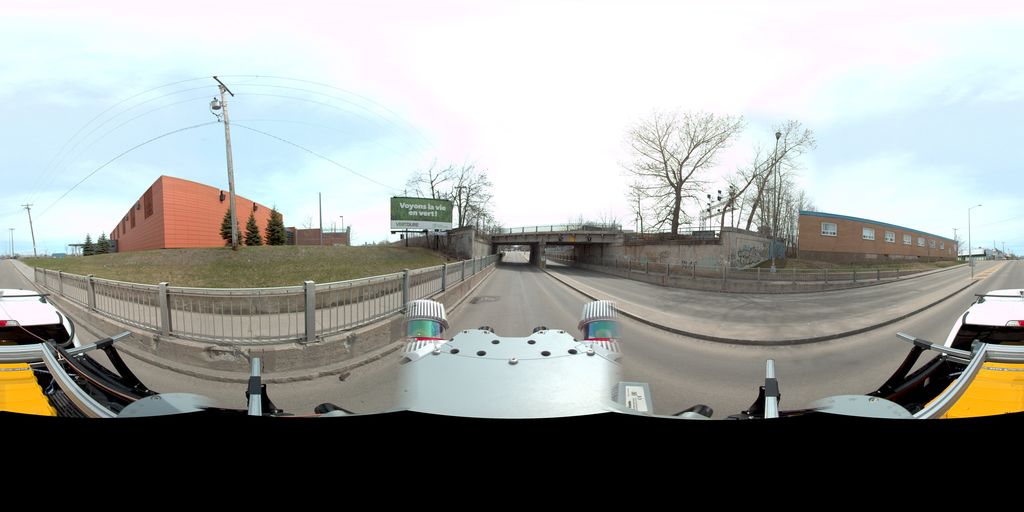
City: quebec_city